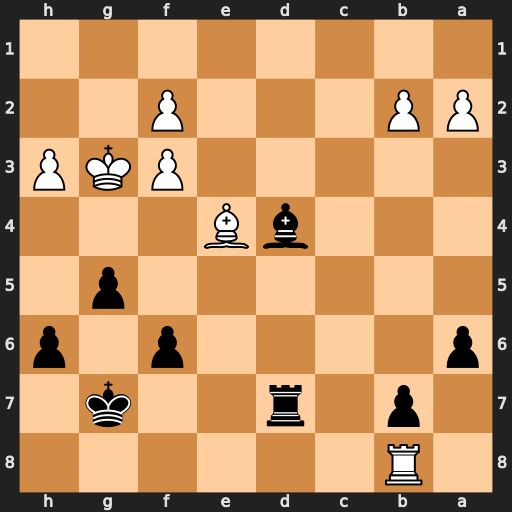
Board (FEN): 1R6/1p1r2k1/p4p1p/6p1/3bB3/5PKP/PP3P2/8
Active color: b
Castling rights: -
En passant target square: -
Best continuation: Be5+ Kg2 Bxb8